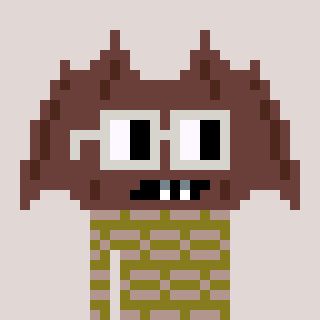
a pixel art character with square light gray glasses, a bat-shaped head and a gunk-colored body on a warm background